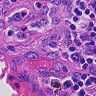
Metastatic tissue present: no